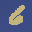
Label: 6